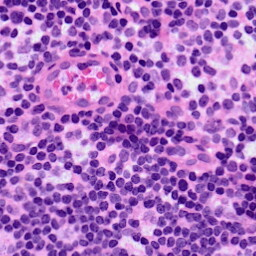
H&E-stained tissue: LymphNode